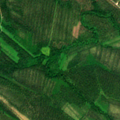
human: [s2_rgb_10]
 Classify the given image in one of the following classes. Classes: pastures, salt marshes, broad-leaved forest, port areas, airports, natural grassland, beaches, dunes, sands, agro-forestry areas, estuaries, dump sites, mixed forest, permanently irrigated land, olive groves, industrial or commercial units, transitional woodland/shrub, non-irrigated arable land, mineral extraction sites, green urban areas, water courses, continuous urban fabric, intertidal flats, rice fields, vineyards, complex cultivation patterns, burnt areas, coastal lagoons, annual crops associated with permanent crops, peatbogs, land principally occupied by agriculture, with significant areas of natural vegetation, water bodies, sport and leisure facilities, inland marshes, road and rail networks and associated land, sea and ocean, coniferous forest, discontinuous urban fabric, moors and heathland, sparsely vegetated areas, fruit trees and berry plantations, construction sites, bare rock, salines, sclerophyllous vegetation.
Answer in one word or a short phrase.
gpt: coniferous forest